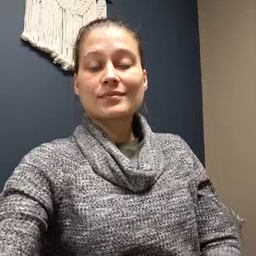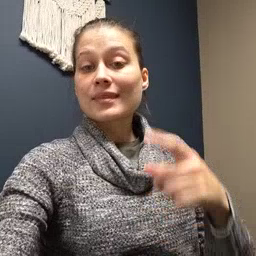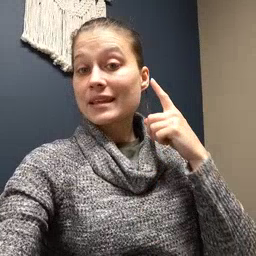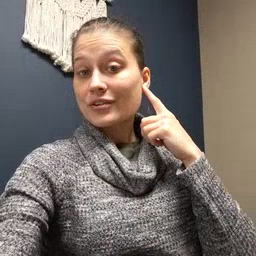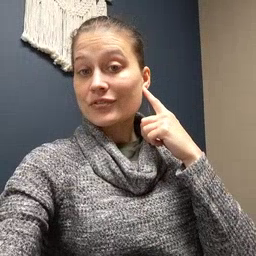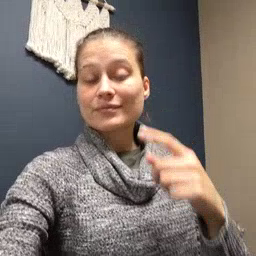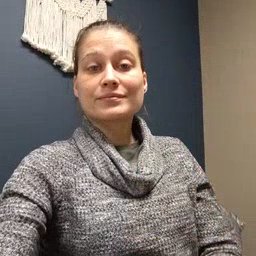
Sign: ear